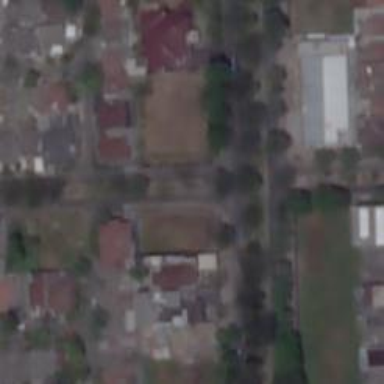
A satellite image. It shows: Residential road.